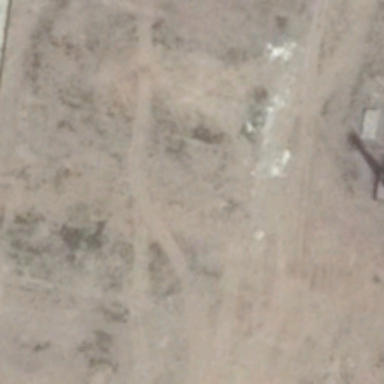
It is a piece of yellow bareland .